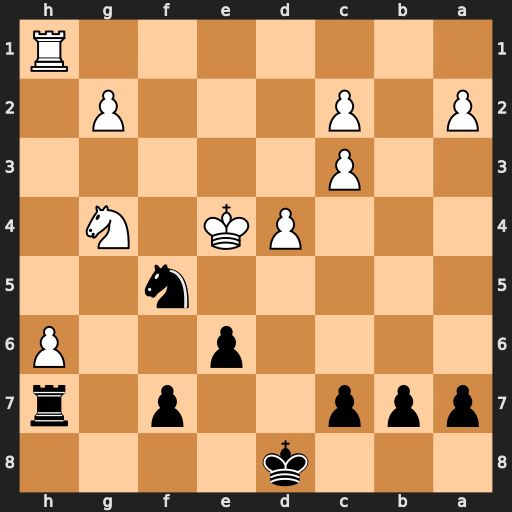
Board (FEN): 3k4/ppp2p1r/4p2P/5n2/3PK1N1/2P5/P1P3P1/7R
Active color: b
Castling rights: -
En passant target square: -
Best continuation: Ng3+ Kf4 Nxh1